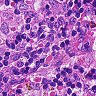
Metastatic tissue present: no